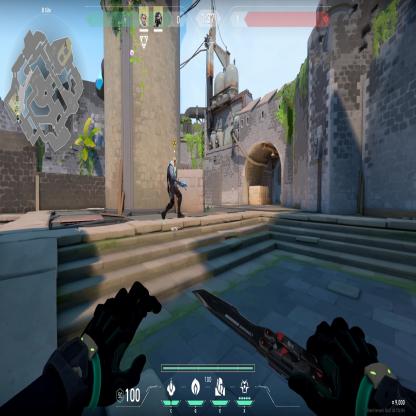
Label: teammate